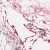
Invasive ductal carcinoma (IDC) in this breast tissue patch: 0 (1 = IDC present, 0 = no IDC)